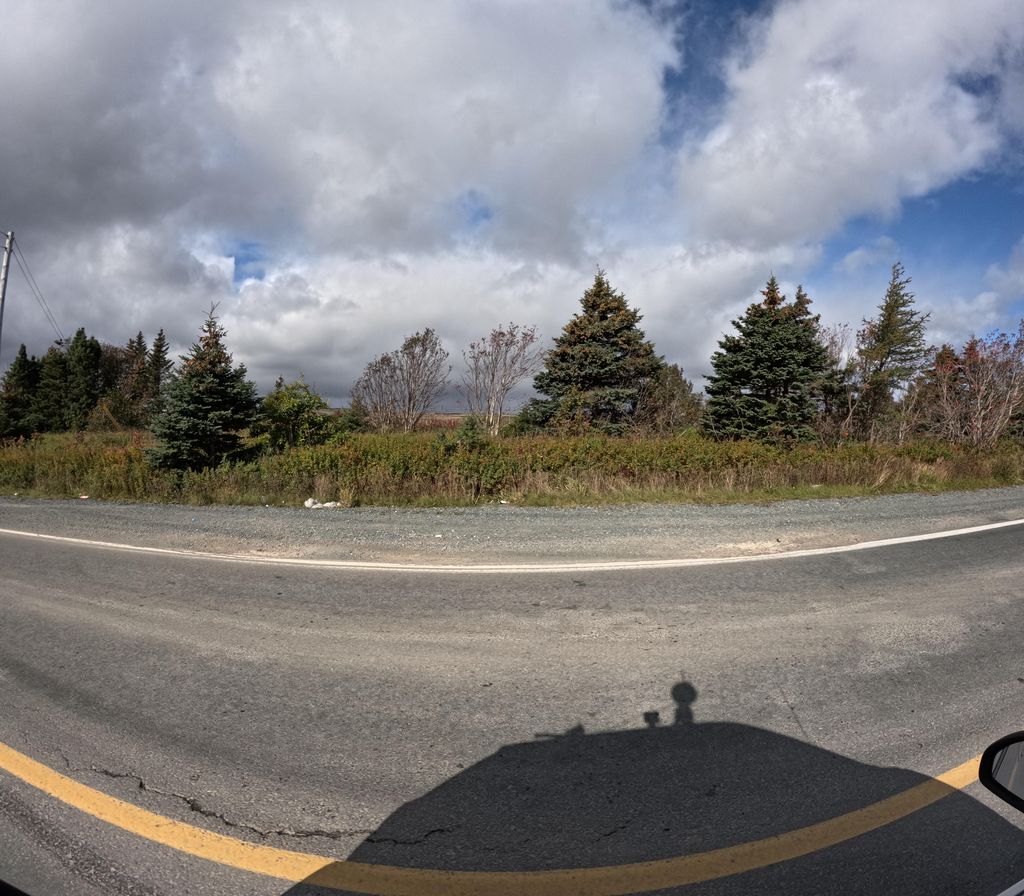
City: st_johns